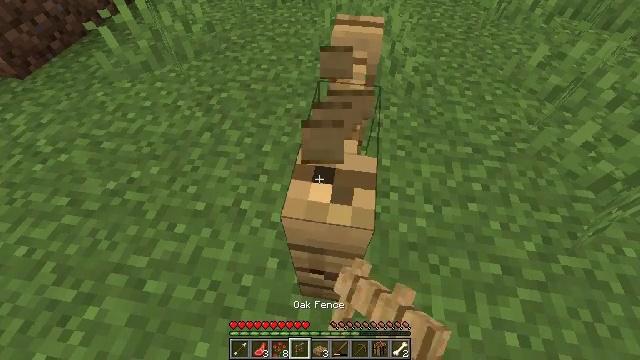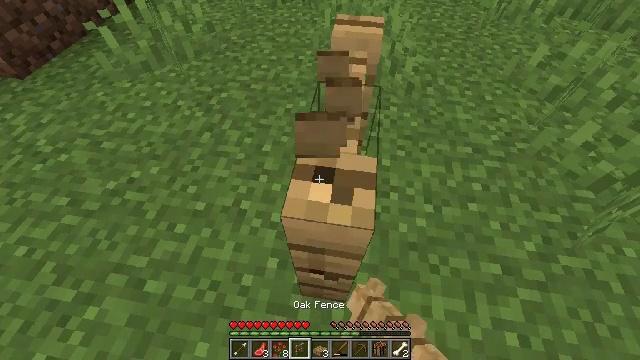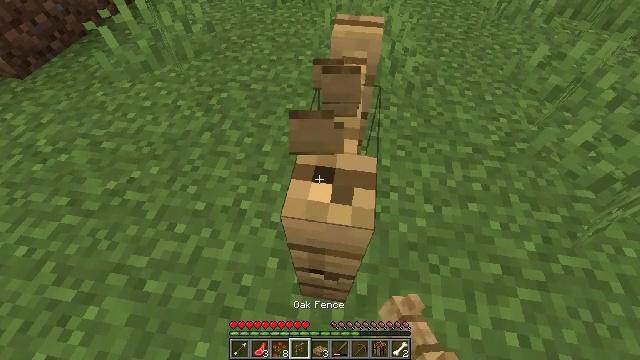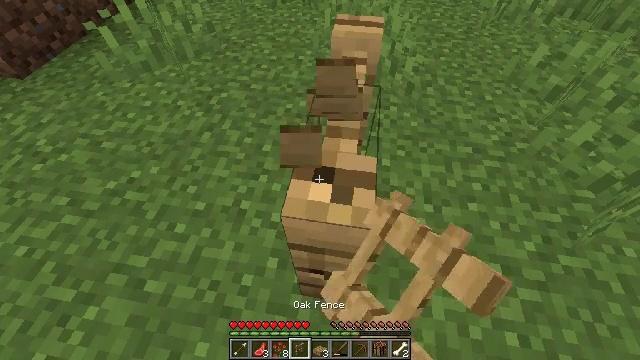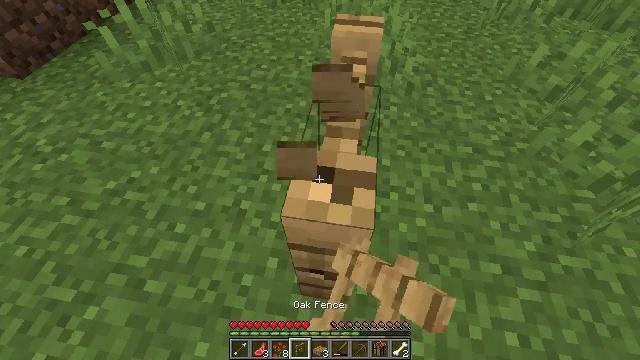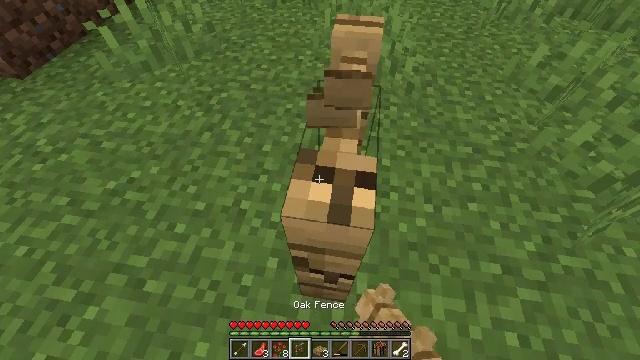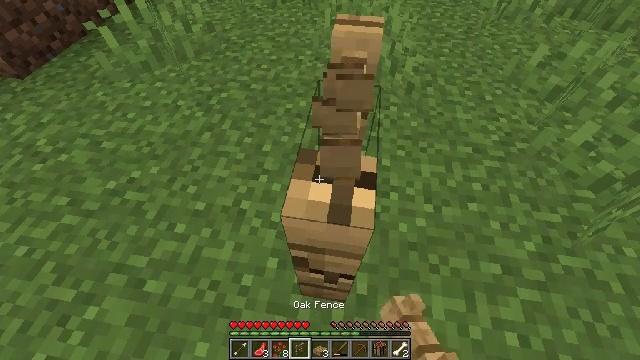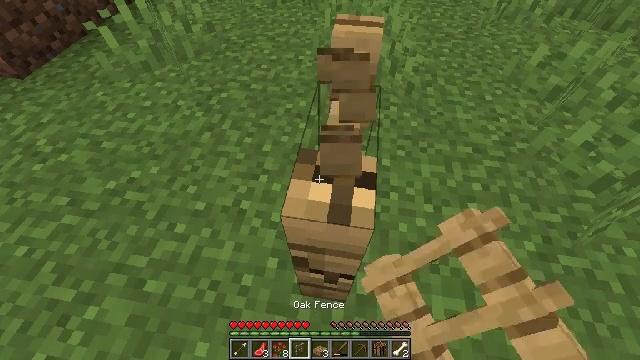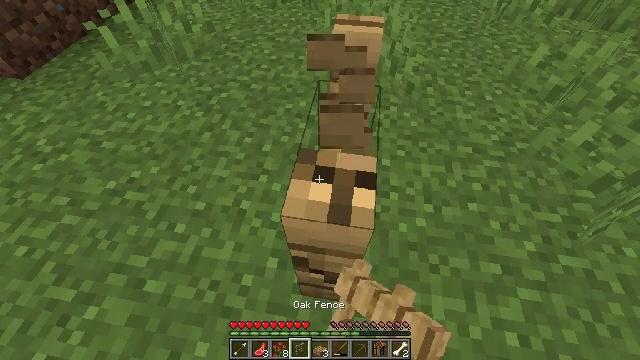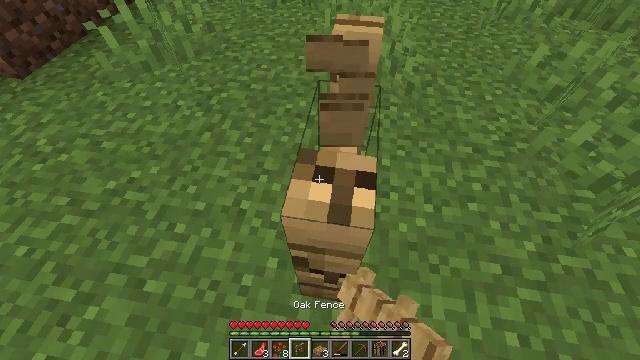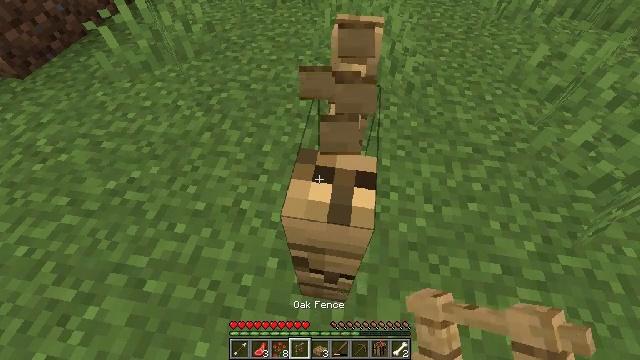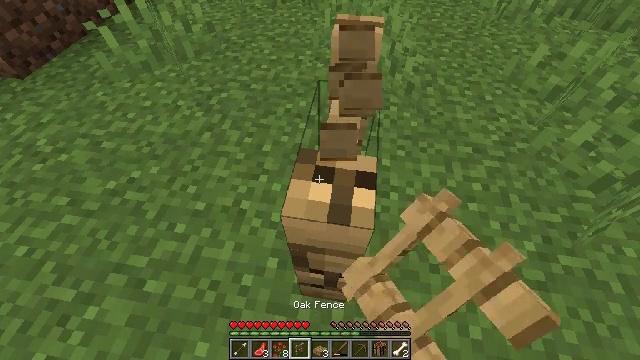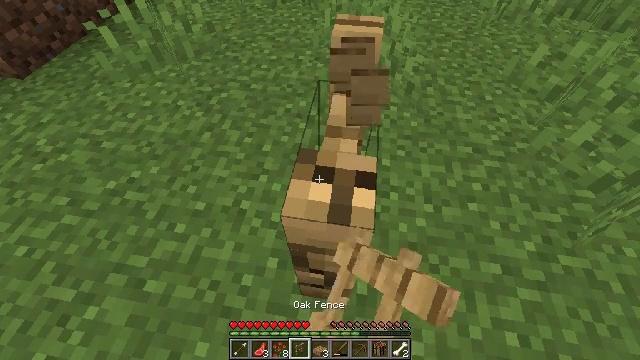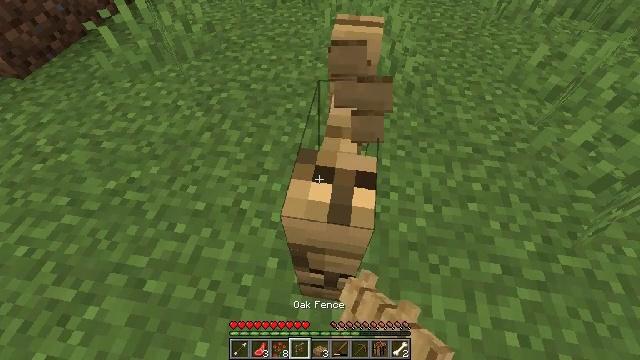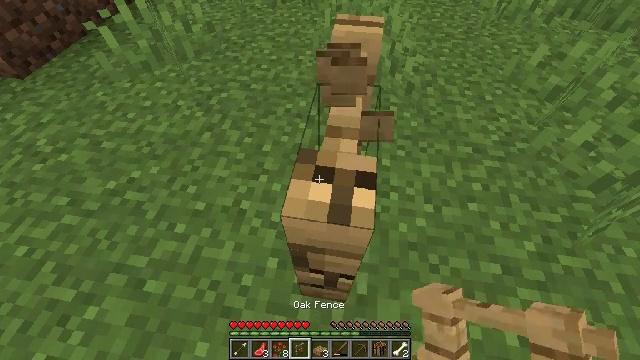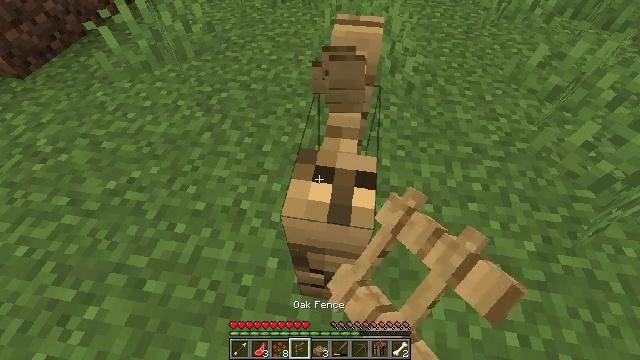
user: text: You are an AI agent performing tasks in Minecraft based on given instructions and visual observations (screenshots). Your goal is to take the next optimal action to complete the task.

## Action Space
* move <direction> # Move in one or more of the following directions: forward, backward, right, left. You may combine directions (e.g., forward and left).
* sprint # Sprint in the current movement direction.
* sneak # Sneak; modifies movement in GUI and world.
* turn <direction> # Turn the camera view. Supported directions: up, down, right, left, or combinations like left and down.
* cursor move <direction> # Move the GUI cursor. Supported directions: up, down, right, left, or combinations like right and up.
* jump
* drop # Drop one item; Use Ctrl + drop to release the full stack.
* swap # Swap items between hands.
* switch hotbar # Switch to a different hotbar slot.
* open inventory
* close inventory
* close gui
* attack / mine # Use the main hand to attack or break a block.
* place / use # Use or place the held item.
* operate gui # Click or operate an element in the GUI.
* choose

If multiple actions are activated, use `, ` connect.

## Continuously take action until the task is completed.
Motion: motion action
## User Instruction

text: Mine the oak fence from the structure.
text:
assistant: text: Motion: attack / mine
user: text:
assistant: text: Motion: attack / mine
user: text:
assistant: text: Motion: attack / mine
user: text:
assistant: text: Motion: attack / mine
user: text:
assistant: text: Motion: attack / mine
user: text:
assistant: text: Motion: attack / mine
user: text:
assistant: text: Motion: attack / mine
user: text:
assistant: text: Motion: attack / mine
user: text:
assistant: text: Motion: attack / mine
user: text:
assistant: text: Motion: attack / mine
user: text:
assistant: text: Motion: attack / mine
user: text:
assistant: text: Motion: attack / mine
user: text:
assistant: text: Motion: attack / mine
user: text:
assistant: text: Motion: attack / mine
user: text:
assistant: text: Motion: attack / mine
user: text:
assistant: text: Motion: attack / mine
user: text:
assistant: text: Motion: attack / mine
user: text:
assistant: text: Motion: attack / mine
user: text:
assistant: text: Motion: attack / mine
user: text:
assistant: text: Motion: attack / mine
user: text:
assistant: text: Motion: attack / mine
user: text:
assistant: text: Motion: attack / mine
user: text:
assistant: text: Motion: attack / mine
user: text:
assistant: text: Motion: attack / mine
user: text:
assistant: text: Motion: attack / mine
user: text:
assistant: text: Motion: attack / mine
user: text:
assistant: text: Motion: attack / mine
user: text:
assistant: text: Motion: attack / mine
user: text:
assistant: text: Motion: turn right, attack / mine
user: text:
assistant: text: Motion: attack / mine